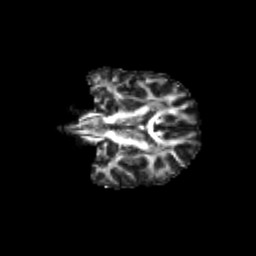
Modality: FA
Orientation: coronal
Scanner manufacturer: siemens
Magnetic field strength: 3 T
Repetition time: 9.2 s
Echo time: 0.084 s